Question: I am new to Drupal. Using Drupal7 just tried creating some main menus to my test site.
I tried creating a link 'about us' under the main menu. I just can't the set the path for the link.
'''
Each time its throwing me an error: "The path '/node/7/' is either invalid or you do not have access to it."
'''
The below is a screen shot of the error:

I have googled a lot but nothing seems to be working my way!
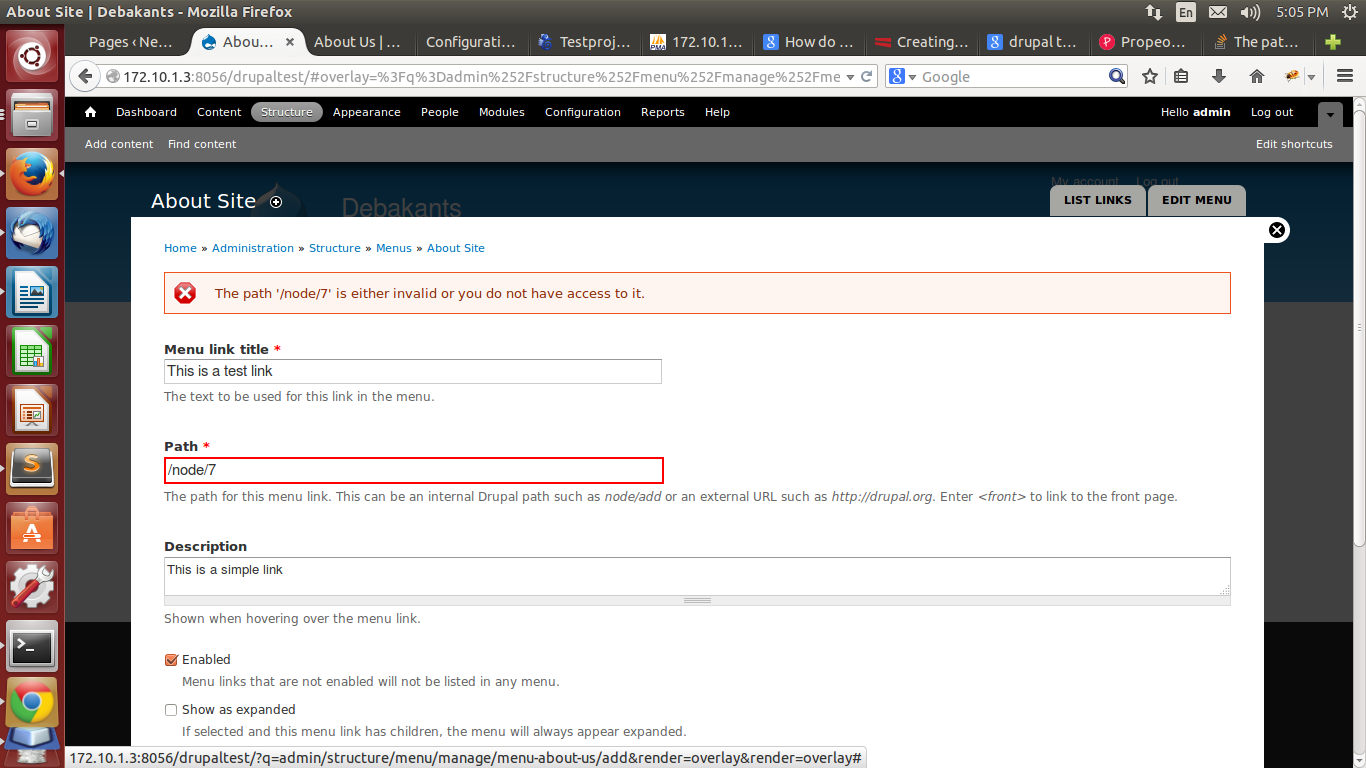
Answer: Let's understand what the error message means:
"The path '/node/7/' is either invalid or you do not have access to it"
It is saying that the page '/node/7' does not exist. You would have access because you are presumably logged in as the master administrator.
I don't know how you've managed to get to this point, it's really weird, but I suggest you do this:
1) Create a new or edit an existing piece of content (the content that you want to turn into this "test link").
2) Either set a path alias for this content, or take note of the 'node/x' number that you will see once you have saved it.
3) Return to your current screen and enter in either the alias that you set or the actual node/node-number for the content that you just created/edited.